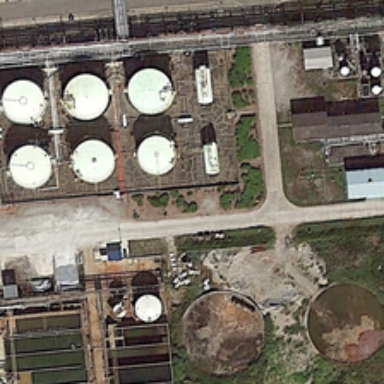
Several storage tanks are there .